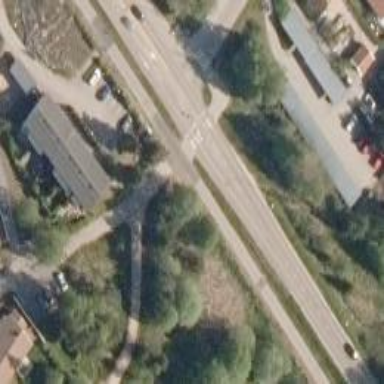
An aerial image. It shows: Asphalt cycleway.